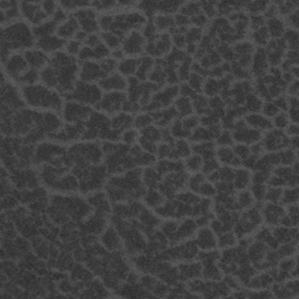
Label: frost